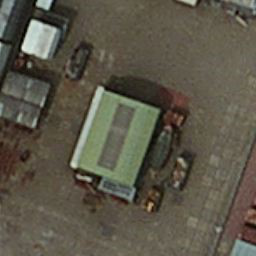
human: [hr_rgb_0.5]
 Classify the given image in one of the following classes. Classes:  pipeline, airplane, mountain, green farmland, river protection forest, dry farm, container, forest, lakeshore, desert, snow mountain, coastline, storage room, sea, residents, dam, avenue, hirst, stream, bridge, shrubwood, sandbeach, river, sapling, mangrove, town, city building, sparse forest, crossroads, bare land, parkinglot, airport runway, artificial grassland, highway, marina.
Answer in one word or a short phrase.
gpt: container